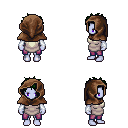
a pixel art fantasy rpg character, female body template, dark elf, purple skin, white tunic, magenta pants, green bedhead hairstyle, cloth hood, white cloth bracers, four views (front, back, left, right), 2x2 character sprite sheet, small pixel art, hard edges, no anti-aliasing